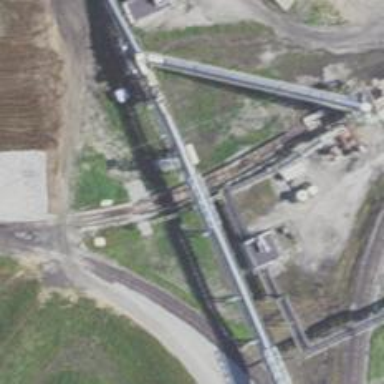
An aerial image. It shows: Rail spur service.